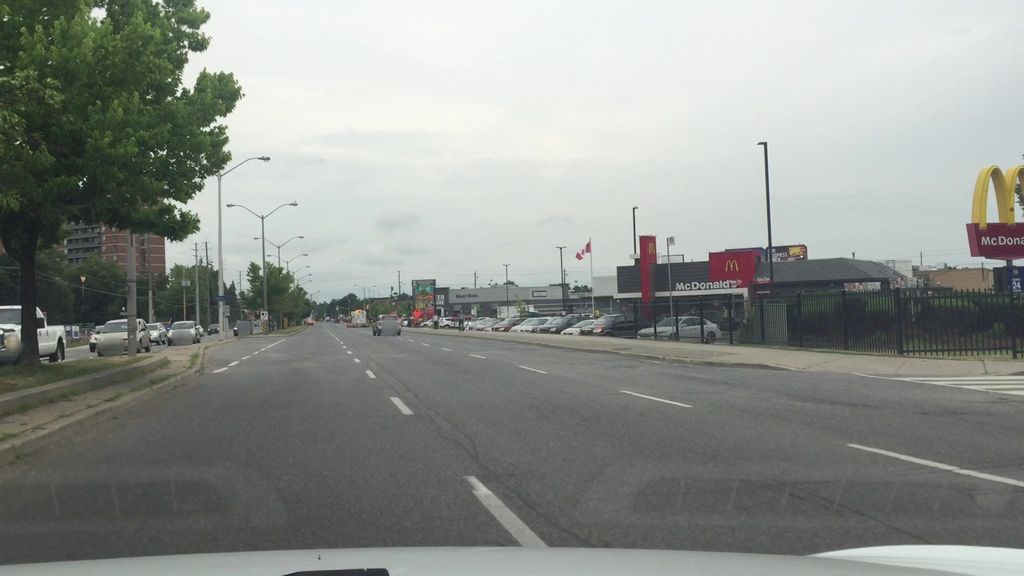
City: toronto